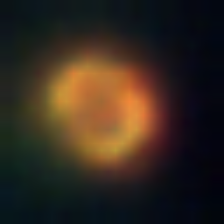
Taxon: NanoPlankton
Group: Other